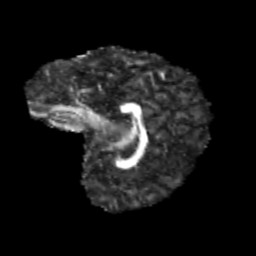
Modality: FA
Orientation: sagittal
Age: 13
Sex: male
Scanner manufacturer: siemens
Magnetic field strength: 3 T
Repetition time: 3.8 s
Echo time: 0.07 s